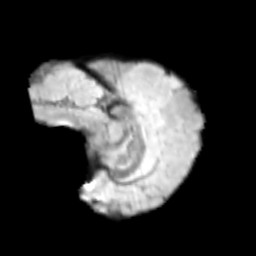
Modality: T2w
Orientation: sagittal
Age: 10
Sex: male
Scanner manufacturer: siemens
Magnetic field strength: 3 T
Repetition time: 3.8 s
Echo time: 0.07 s